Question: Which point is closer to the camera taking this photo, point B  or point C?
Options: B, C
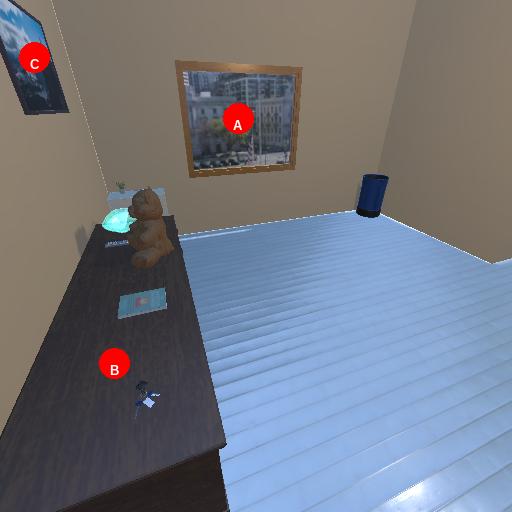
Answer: B